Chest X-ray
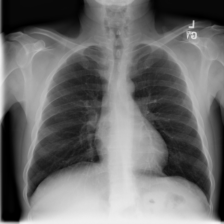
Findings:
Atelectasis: negative
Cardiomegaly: negative
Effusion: negative
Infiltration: negative
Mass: negative
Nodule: negative
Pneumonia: negative
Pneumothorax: negative
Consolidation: negative
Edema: negative
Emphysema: negative
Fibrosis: negative
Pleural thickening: negative
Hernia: negative